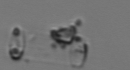
Label: Skeletonema